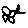
Label: bird